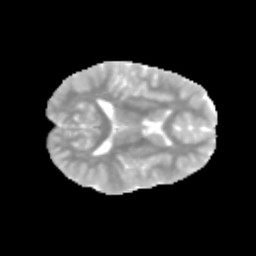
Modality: MD
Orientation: axial
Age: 9
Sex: male
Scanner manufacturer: siemens
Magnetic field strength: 3 T
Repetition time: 3.8 s
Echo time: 0.07 s